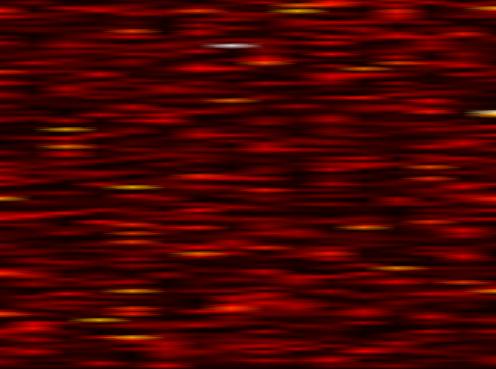
Label: WOLA